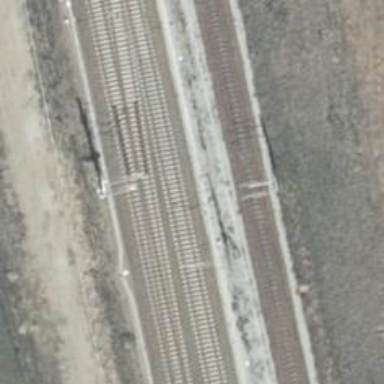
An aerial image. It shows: Railway milestone with catenary mast.